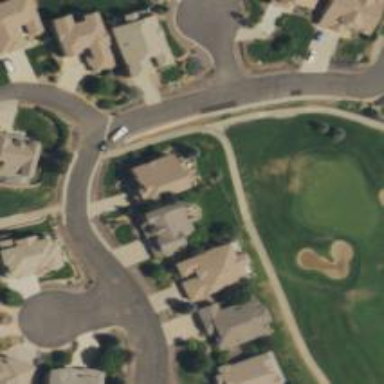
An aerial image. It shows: Service road designated as golf cart path.